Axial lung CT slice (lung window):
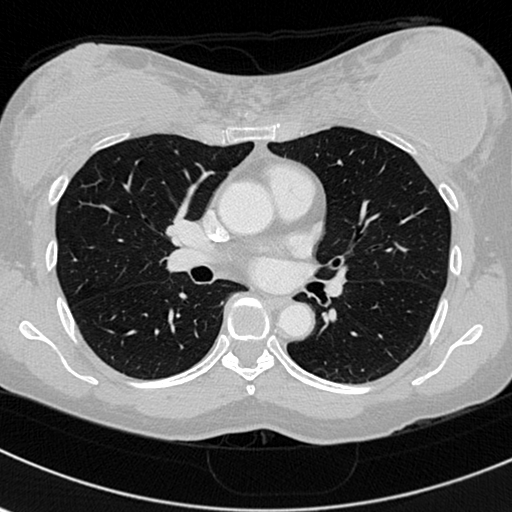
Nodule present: no